Field crop: maize
Growth stage: 1
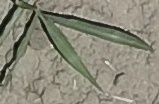
Species: sorghum